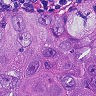
Metastatic tissue present: yes